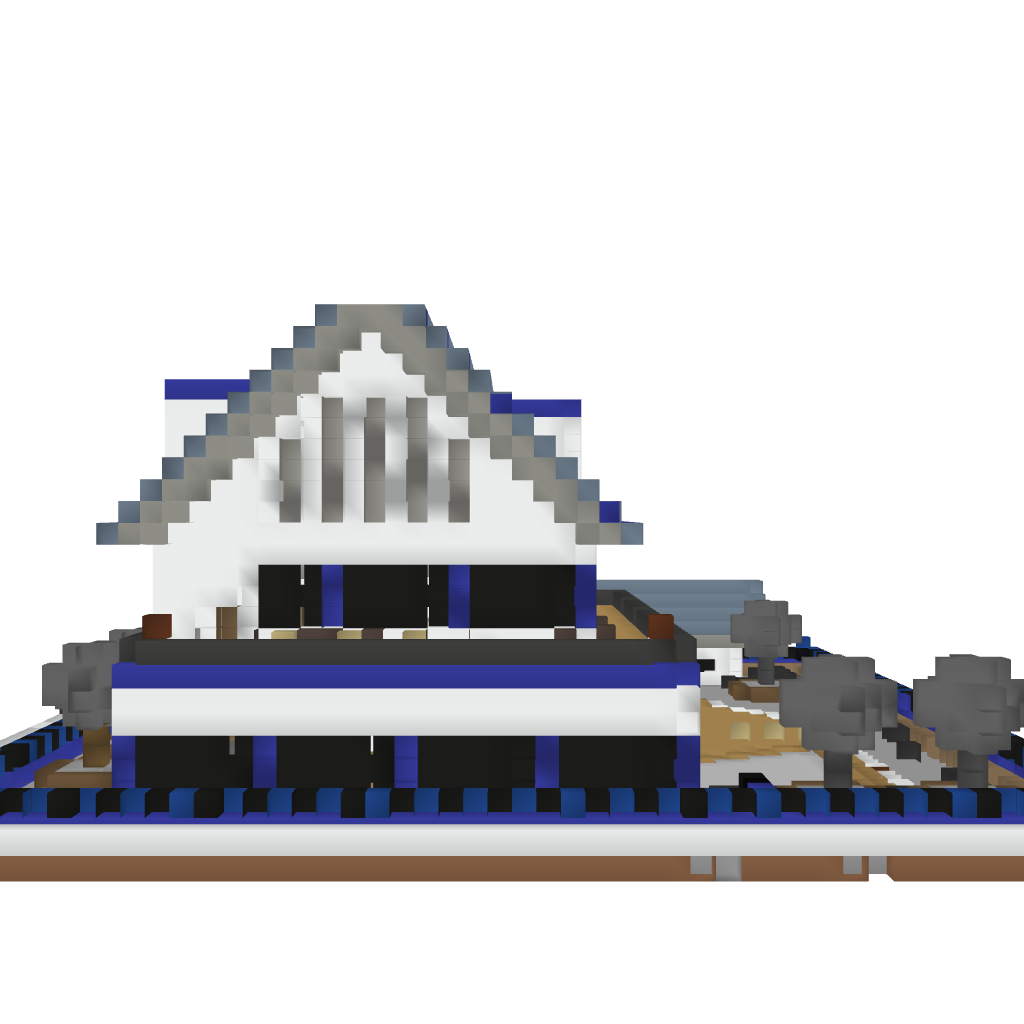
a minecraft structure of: Moderne Villa